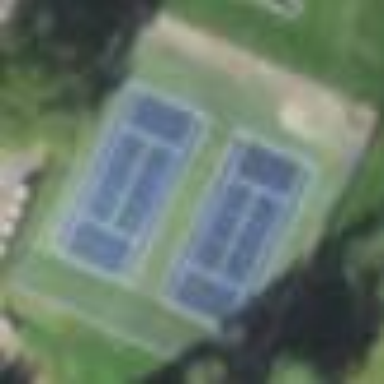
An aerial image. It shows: Tennis court on pitch.